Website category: sports
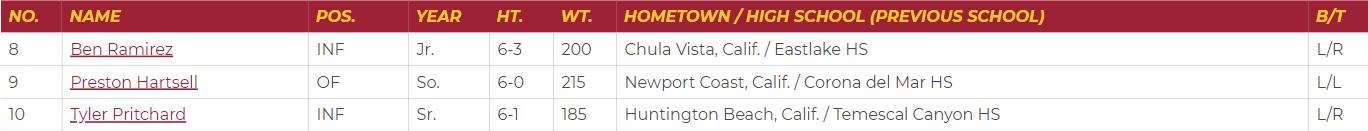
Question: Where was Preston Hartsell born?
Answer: Newport Coast, Calif.

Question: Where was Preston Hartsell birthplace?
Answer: Newport Coast, Calif.

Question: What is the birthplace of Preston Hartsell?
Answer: Newport Coast, Calif.

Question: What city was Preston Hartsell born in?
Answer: Newport Coast, Calif.

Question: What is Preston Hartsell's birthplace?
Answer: Newport Coast, Calif.

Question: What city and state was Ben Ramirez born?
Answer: Chula Vista, Calif.

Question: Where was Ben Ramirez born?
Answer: Chula Vista, Calif.

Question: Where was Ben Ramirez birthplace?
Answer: Chula Vista, Calif.

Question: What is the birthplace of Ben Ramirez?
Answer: Chula Vista, Calif.

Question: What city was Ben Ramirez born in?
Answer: Chula Vista, Calif.

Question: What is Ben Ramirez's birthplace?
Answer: Chula Vista, Calif.

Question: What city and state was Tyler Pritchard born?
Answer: Huntington Beach, Calif.

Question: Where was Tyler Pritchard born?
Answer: Huntington Beach, Calif.

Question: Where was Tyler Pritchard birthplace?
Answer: Huntington Beach, Calif.

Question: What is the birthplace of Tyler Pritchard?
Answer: Huntington Beach, Calif.

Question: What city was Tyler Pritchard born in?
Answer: Huntington Beach, Calif.

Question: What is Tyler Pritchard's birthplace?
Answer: Huntington Beach, Calif.

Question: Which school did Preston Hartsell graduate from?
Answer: Corona del Mar HS

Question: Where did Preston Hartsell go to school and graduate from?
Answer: Corona del Mar HS

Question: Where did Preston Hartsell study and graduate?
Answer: Corona del Mar HS

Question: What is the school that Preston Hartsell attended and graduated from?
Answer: Corona del Mar HS

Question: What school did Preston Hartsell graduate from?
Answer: Corona del Mar HS

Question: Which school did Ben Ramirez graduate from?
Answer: Eastlake HS

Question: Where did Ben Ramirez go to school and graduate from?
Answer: Eastlake HS

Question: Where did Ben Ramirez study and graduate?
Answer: Eastlake HS

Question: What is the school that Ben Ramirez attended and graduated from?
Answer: Eastlake HS

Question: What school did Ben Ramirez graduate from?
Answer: Eastlake HS

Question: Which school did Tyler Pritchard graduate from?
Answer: Temescal Canyon HS

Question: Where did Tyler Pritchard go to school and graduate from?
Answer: Temescal Canyon HS

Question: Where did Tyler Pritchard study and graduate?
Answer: Temescal Canyon HS

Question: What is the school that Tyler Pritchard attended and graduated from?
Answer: Temescal Canyon HS

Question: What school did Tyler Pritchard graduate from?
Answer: Temescal Canyon HS